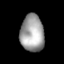
Tissue: skin
Cell type: Epithelial cells
Senescence score: 0.2184
Nuclear area (px): 858
Mean DAPI intensity: 160.234